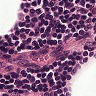
Metastatic tissue present: no